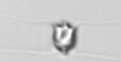
Label: Chaetoceros_didymus